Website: bh-photo
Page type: gifting
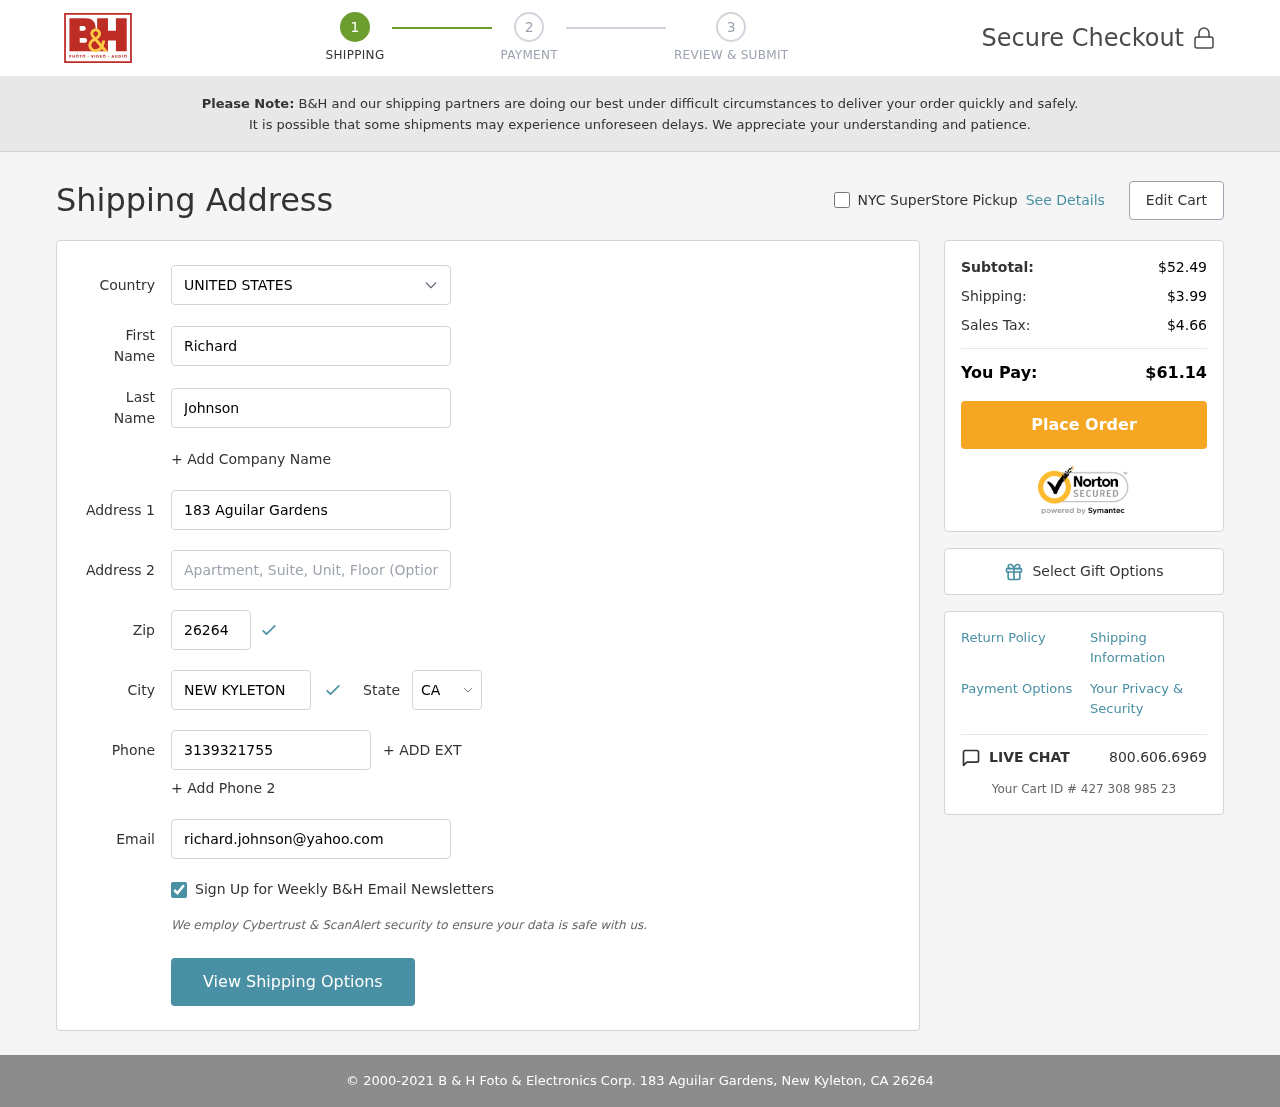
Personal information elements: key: PII_CITY
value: New Kyleton
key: PII_COUNTRY
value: United States
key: PII_EMAIL
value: richard.johnson@yahoo.com
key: PII_FIRSTNAME
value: Richard
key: PII_LASTNAME
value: Johnson
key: PII_PHONE
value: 3139321755
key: PII_POSTCODE
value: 26264
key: PII_STATE_ABBR
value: CA
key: PII_STREET
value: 183 Aguilar Gardens
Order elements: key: ORDER_SUBTOTAL
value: $52.49
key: ORDER_SHIPPING_COST
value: $3.99
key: ORDER_TAX
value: $4.66
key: ORDER_TOTAL
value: $61.14
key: ORDER_ID
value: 427 308 985 23